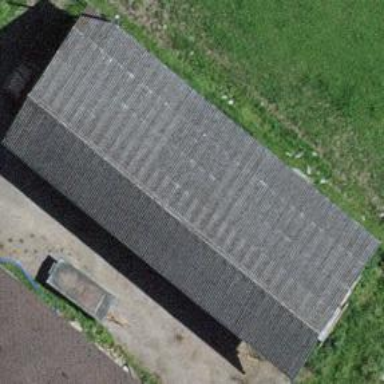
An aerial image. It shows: Barn.